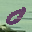
Label: 0